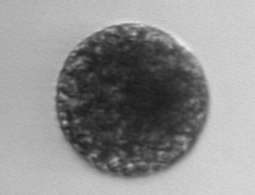
Label: Vicicitus_globosus